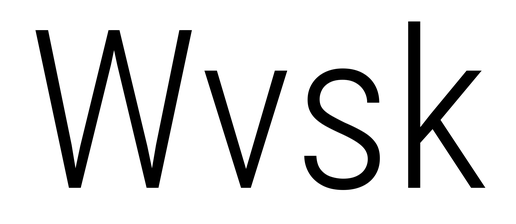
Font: Roboto_Condensed_Light